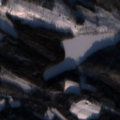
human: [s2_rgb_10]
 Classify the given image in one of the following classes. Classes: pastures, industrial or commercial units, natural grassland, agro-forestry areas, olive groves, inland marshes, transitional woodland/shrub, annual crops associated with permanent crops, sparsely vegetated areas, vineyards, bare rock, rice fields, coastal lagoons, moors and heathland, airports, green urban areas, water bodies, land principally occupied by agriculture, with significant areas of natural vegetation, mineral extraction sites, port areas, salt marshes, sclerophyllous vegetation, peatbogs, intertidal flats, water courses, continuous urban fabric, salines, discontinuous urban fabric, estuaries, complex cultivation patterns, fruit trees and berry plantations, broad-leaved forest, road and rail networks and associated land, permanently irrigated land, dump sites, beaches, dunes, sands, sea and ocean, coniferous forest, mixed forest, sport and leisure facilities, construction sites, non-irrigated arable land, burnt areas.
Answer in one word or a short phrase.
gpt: land principally occupied by agriculture, with significant areas of natural vegetation, coniferous forest, mixed forest, transitional woodland/shrub, water bodies